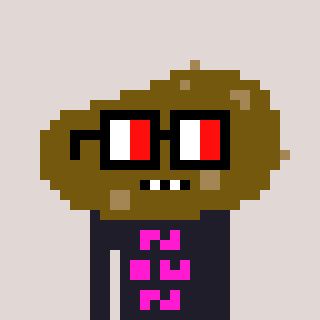
a pixel art character with square glasses with black frames and red eyes, a potato-shaped head and a grayscale-colored body on a warm background